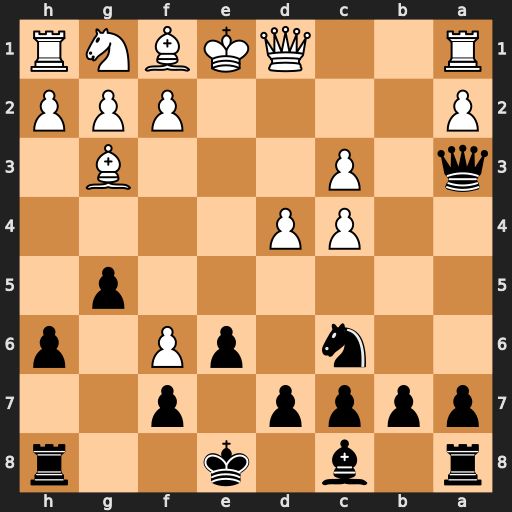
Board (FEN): r1b1k2r/pppp1p2/2n1pP1p/6p1/2PP4/q1P3B1/P4PPP/R2QKBNR
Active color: b
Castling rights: KQkq
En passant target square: -
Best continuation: Qxc3+ Qd2 Qxa1+